Field crop: maize
Growth stage: 1
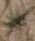
Species: salsola